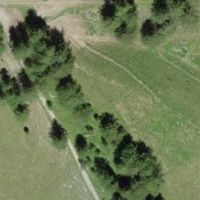
EUNIS habitat code: 23
Species observed at this site:
Geum rivale
Viola calcarata
Aglais urticae
Silene dioica
Gymnadenia conopsea